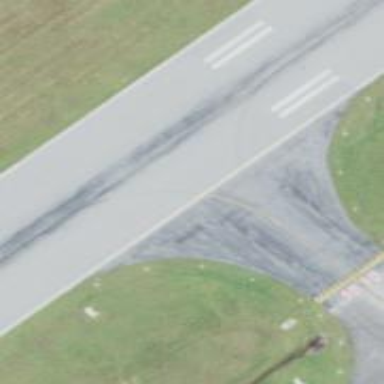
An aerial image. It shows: View of taxiway at the airport.